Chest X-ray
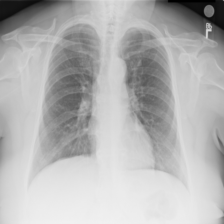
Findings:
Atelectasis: negative
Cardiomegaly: negative
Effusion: negative
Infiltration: negative
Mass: negative
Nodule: negative
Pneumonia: negative
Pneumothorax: negative
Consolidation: negative
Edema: negative
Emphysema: negative
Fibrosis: negative
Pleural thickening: negative
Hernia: negative